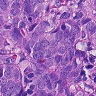
Metastatic tissue present: yes